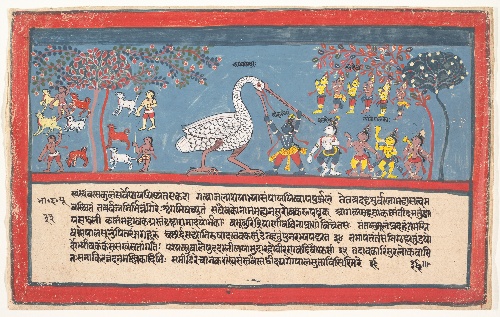
Date: 1800–1825
Object type: Folio
Classification: Paintings
Medium: Ink and opaque watercolor on paper
Culture: India
Dimensions: 13 7/8 x 8 1/4 in. (35.2 x 21 cm)
Department: Asian Art
Credit line: Gift of Jeffrey Paley, 1975
Accession year: 1975
Repository: Metropolitan Museum of Art, New York, NY
Tags: Cranes|Demons|Krishna